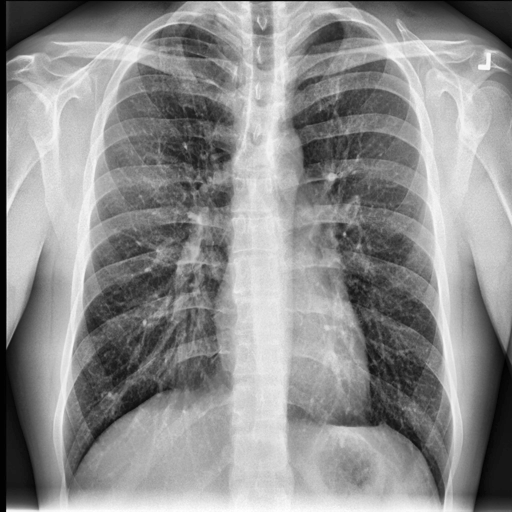
Finding: NORMAL